Question: The picture describes a maze problem, where green is the starting position and red is the end point. Find the length of the shortest path.
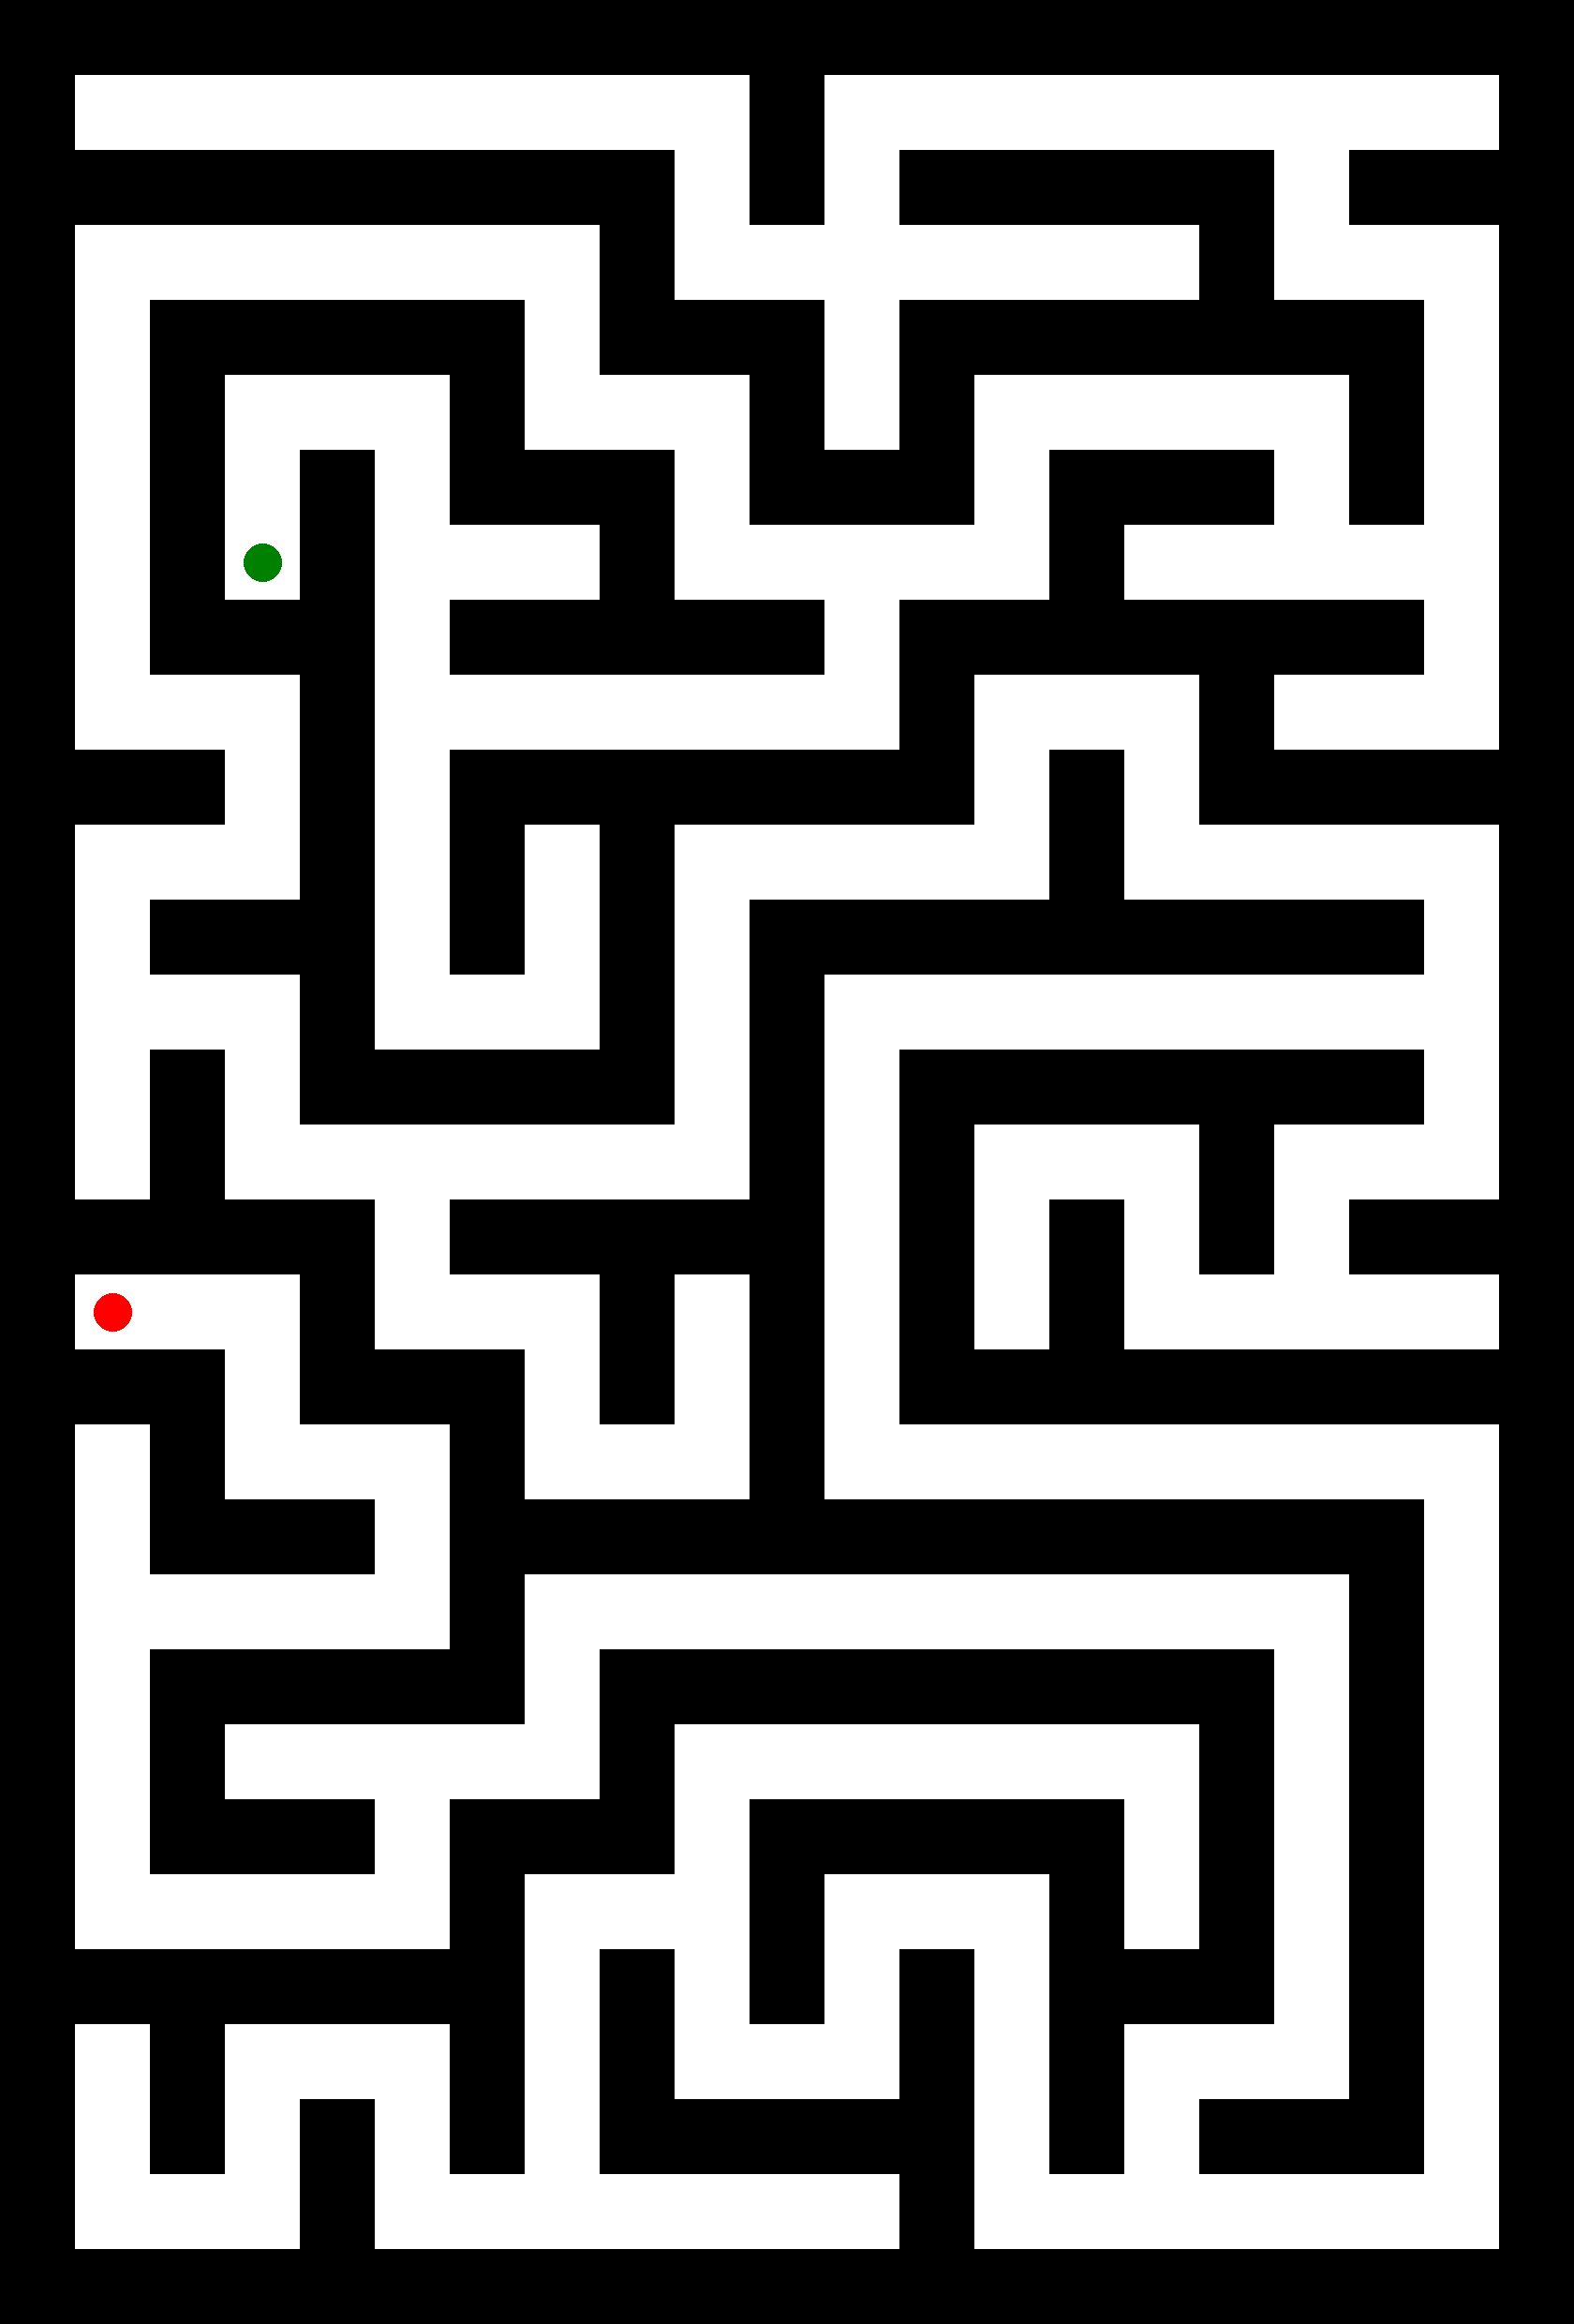
Answer: 156